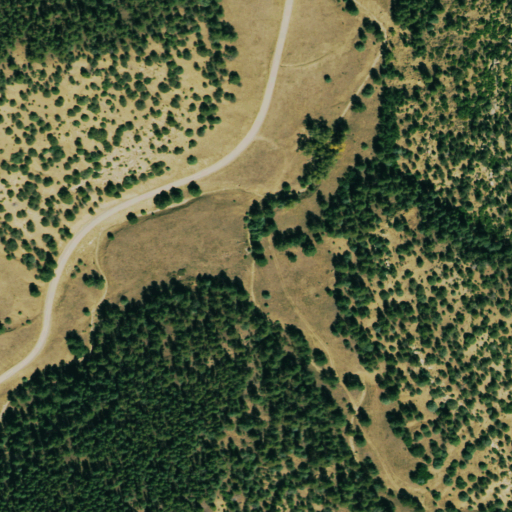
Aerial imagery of valley in Colorado named Canyon Bonito containing evergreen forest, shrub, deciduous forest, grassland, woody wetlands, and herbaceous wetlands